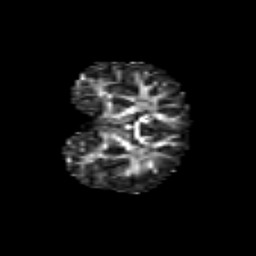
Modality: FA
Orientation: coronal
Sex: female
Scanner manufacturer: siemens
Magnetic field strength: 3 T
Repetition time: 5 s
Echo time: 0.071 s